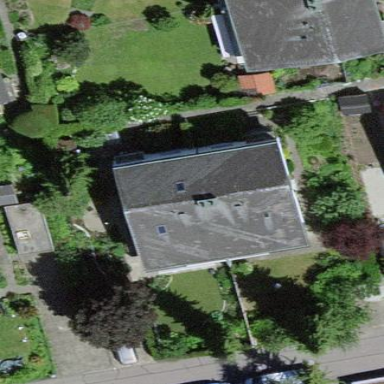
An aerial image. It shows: Semi-detached house.